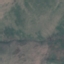
Land use / land cover class: HerbaceousVegetation